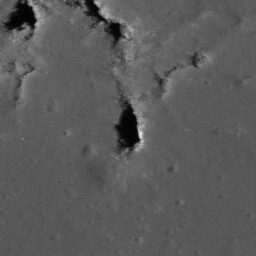
Pit: Messier A 4a
Host crater: Messier A
Host type: impact_melt
Lunar coordinates: latitude -2.044, longitude 46.882